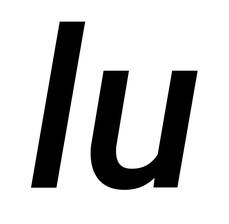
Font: Roboto-Italic_Medium_Italic